Question: I have a simple 3d cube (BoxGeometry of 100, 100, 100) and I am trying to rotate it. If we call all 100x100x100 a tile - when I rotate it I can see it's overlapping the below tile.
(by changing color, now I totally understand the behaviour).
'''
tl.to(this.cube4.rotation, 0.5, {z: -45* Math.PI/180});
'''
<URL>
[
What if I want to rotate it based on an anchor point of right bottom? So instead of overflowing inside the below tile, it will overflow that portion to above tile.
So it will look like the green example and not the red example:
<URL>
The red example here is achieved by
'''
tl.to(this.cube4.rotation, 0.5, {z: -45* Math.PI/180});
tl.to(this.cube4.position, 0.5, {x: 50 }, 0.5);
'''
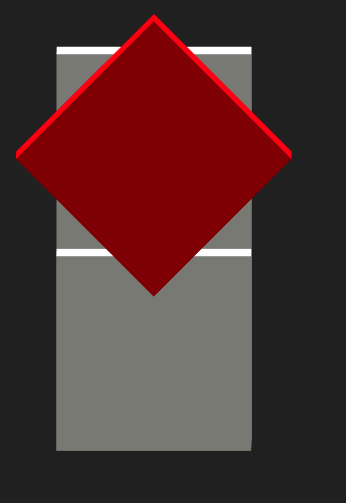
Answer: Add the ("red") cube to a <URL> is in the origin of the group. This means the cube has to be shifted by the half side length.
If you rotate the group object, then the cube (which is inside the group) will rotate around the edge and not around its center.
e.g.
'''
var bbox = new THREE.Box3().setFromObject(cube);
cube.position.set(bbox.min.x, bbox.max.y, 0);
var pivot = new THREE.Group();
pivot.add(cube);
scene.add(pivot);
'''
See also the answer to <URL>, which uses this solution to rotate a group of objects.
---
<URL>
'''
(function onLoad() {
var camera, scene, renderer, orbitControls, pivot;
var rot = 0.02;
init();
animate();
function init() {
container = document.getElementById('container');
renderer = new THREE.WebGLRenderer({
antialias: true,
alpha: true
});
renderer.setPixelRatio(window.devicePixelRatio);
renderer.setSize(window.innerWidth, window.innerHeight);
renderer.shadowMap.enabled = true;
container.appendChild(renderer.domElement);
camera = new THREE.PerspectiveCamera(70, window.innerWidth / window.innerHeight, 1, 100);
camera.position.set(4, 1, 2);
//camera.lookAt( -1, 0, 0 );
loader = new THREE.TextureLoader();
loader.setCrossOrigin("");
scene = new THREE.Scene();
scene.background = new THREE.Color(0xffffff);
scene.add(camera);
window.onresize = function() {
renderer.setSize(window.innerWidth, window.innerHeight);
camera.aspect = window.innerWidth / window.innerHeight;
camera.updateProjectionMatrix();
}
orbitControls = new THREE.OrbitControls(camera, container);
var ambientLight = new THREE.AmbientLight(0x404040);
scene.add(ambientLight);
var directionalLight = new THREE.DirectionalLight( 0xffffff, 0.5 );
directionalLight.position.set(1,2,-1.5);
scene.add( directionalLight );
addGridHelper();
createModel();
}
function createModel() {
var material = new THREE.MeshPhongMaterial({color:'#80f080'});
var geometry = new THREE.BoxGeometry( 1, 1, 1 );
var cube1 = new THREE.Mesh(geometry, material);
cube1.position.set(0,-0.5,-0.5);
var cube2 = new THREE.Mesh(geometry, material);
cube2.position.set(0,0.5,-0.5);
var cube3 = new THREE.Mesh(geometry, material);
cube3.position.set(0,-0.5,0.5);
var material2 = new THREE.MeshPhongMaterial({color:'#f08080'});
var cube4 = new THREE.Mesh(geometry, material2);
var bbox = new THREE.Box3().setFromObject(cube4);
cube4.position.set(bbox.min.x, bbox.max.y, 0);
pivot = new THREE.Group();
pivot.add(cube4);
pivot.position.set(-bbox.min.x, 0.5-bbox.max.y, 0.5);
scene.add(cube1);
scene.add(cube2);
scene.add(cube3);
scene.add(pivot);
}
function addGridHelper() {
var helper = new THREE.GridHelper(100, 100);
helper.material.opacity = 0.25;
helper.material.transparent = true;
scene.add(helper);
var axis = new THREE.AxesHelper(1000);
scene.add(axis);
}
function animate() {
requestAnimationFrame(animate);
orbitControls.update();
pivot.rotation.z += rot;
if (pivot.rotation.z > 0.0 || pivot.rotation.z < -Math.PI/2) rot *= -1;
render();
}
function render() {
renderer.render(scene, camera);
}
})();
'''
'''
<!--script src="https://threejs.org/build/three.js"></!--script-->
<script src="https://rawcdn.githack.com/mrdoob/three.js/r124/build/three.js"></script>
<script src="https://rawcdn.githack.com/mrdoob/three.js/r124/examples/js/controls/OrbitControls.js"></script>
<script src="https://cdnjs.cloudflare.com/ajax/libs/tween.js/17.2.0/Tween.js"></script>
<div id="container"></div>
'''